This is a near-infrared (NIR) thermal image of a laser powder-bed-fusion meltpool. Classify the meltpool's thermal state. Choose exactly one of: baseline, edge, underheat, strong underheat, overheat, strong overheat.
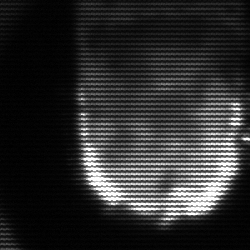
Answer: baseline